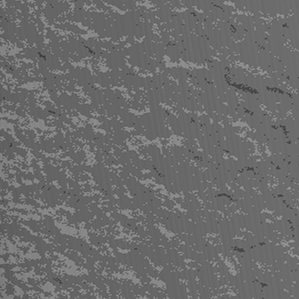
Label: frost